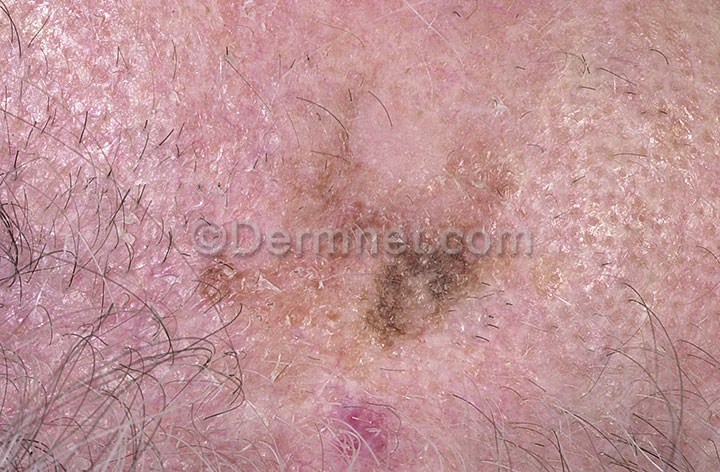
Disease: Melanoma Skin Cancer Nevi and Moles